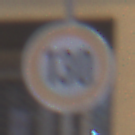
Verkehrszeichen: Geschwindigkeit130
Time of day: Night
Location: Outdoor (Urban)
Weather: Overcast
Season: Winter
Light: Artificial